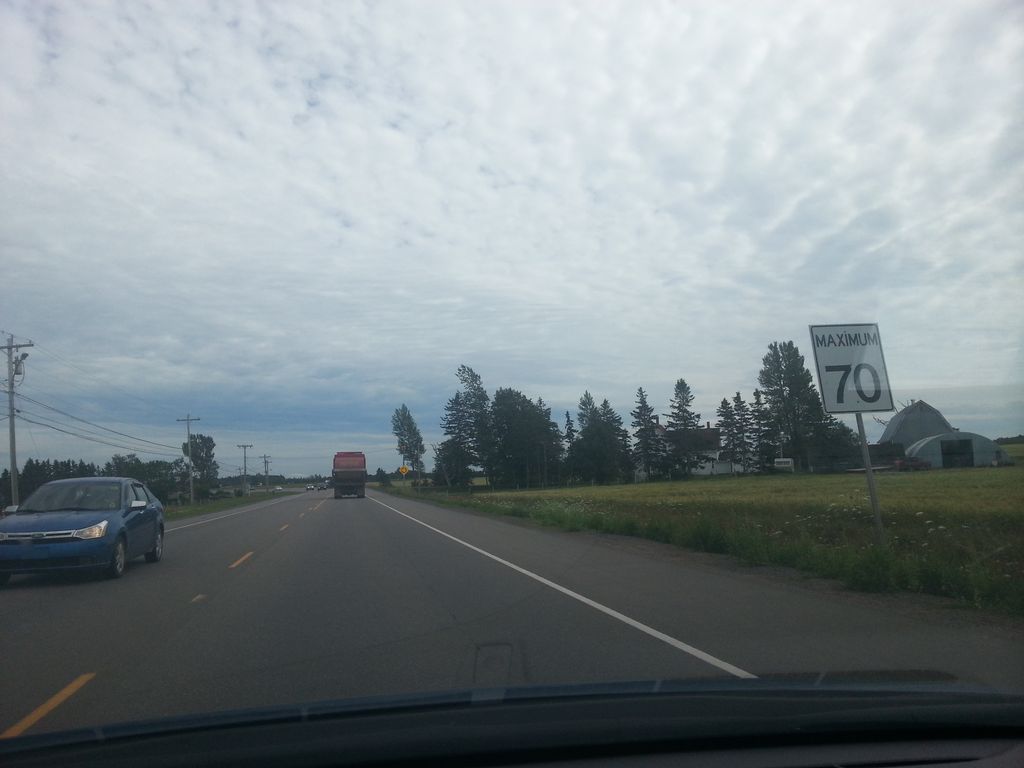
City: charlottetown